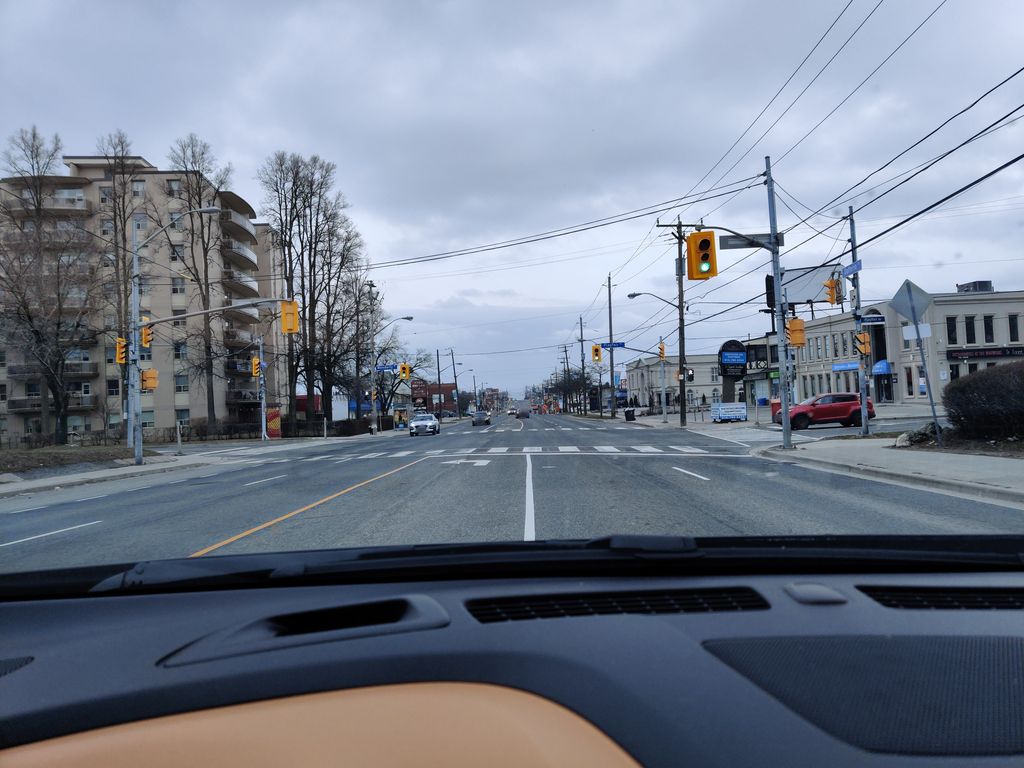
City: toronto